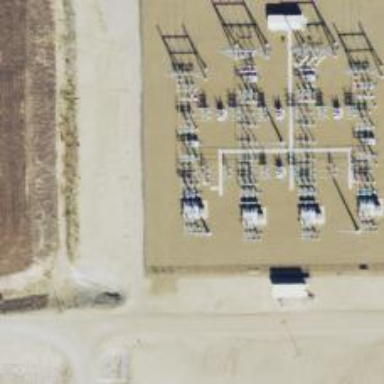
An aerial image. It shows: Switch used for power control.